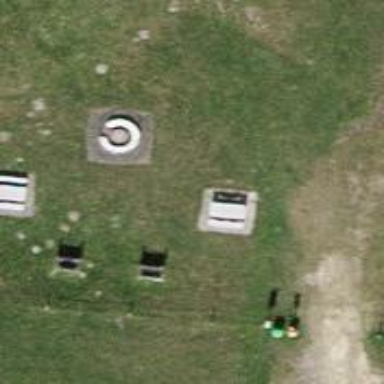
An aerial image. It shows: Picnic table located in leisure land area.